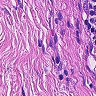
Metastatic tissue present: no